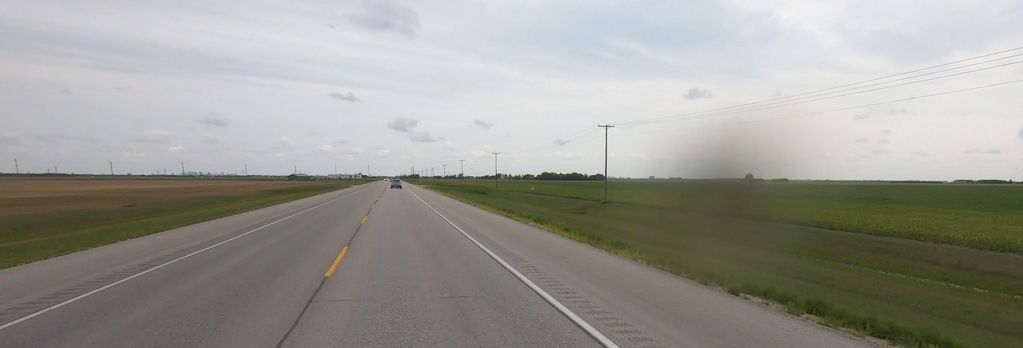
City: winnipeg